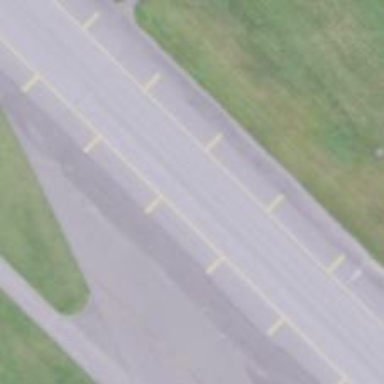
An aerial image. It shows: View of taxiway at the airport.